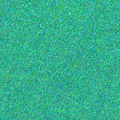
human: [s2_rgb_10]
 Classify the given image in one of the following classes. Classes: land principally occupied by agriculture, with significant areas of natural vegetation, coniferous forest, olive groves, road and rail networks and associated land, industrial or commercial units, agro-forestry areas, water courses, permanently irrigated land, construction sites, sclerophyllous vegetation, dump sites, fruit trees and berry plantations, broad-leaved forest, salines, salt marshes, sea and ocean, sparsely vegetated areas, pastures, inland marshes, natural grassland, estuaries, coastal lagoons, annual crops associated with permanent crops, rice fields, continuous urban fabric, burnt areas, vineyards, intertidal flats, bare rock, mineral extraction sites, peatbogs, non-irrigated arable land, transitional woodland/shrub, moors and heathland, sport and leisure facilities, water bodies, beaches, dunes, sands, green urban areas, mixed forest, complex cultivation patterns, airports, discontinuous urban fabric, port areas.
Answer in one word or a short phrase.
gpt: sea and ocean